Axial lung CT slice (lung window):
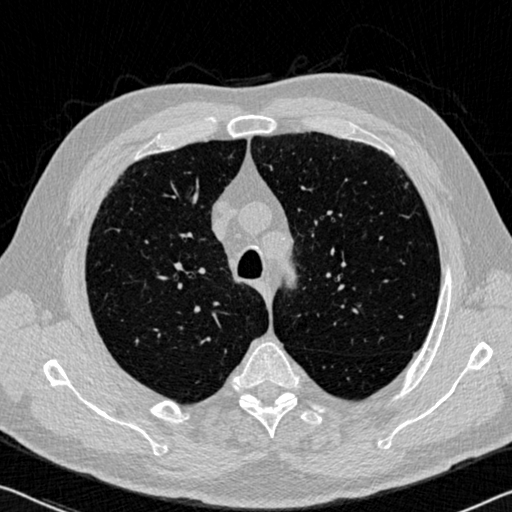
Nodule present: no